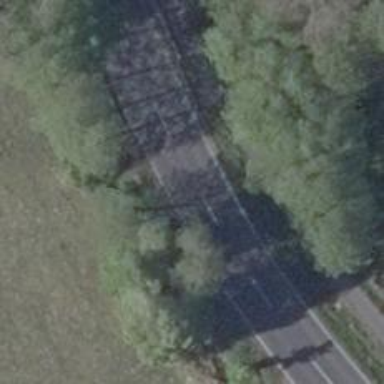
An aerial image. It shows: Secondary road with asphalt surface passing over bridge.